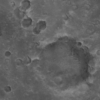
Label: not_dusty